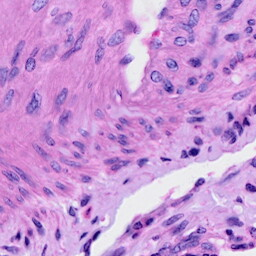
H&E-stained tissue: Cervix